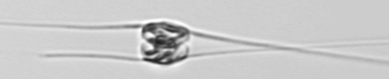
Label: Chaetoceros_danicus